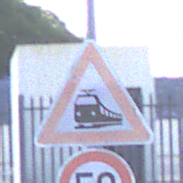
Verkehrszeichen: Bahnuebergang
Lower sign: Geschwindigkeit50
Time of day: SunriseSunset
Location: Outdoor (Suburban)
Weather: PartlyCloudy
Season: NotSpecified
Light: Natural